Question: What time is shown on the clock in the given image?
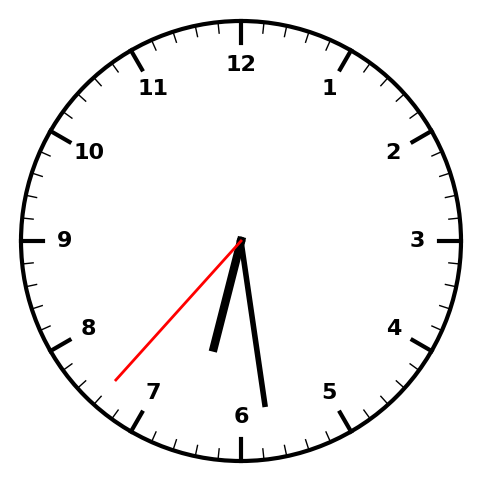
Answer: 06:28:37